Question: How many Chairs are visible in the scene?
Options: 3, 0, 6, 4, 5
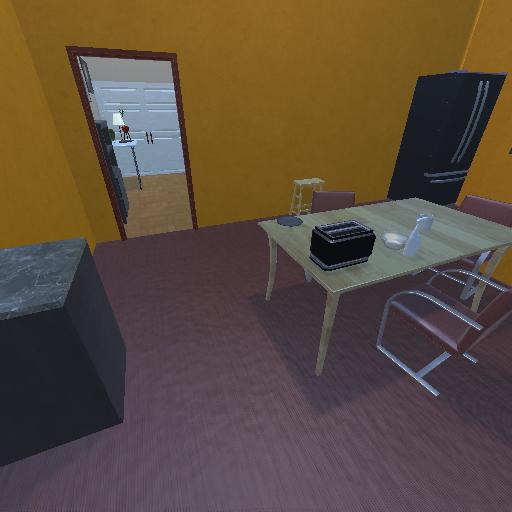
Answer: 3